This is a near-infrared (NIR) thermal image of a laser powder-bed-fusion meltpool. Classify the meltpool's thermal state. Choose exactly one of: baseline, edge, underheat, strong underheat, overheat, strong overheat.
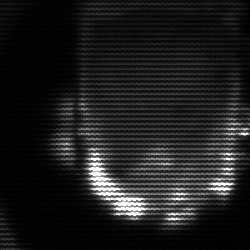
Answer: baseline